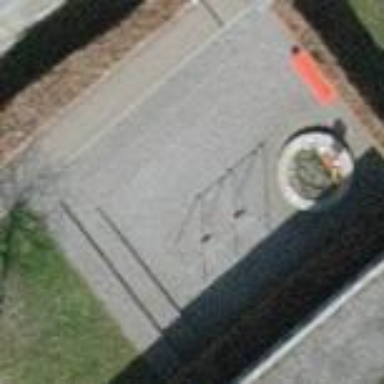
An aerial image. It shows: Playground with paved surface.